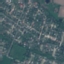
Label: Residential